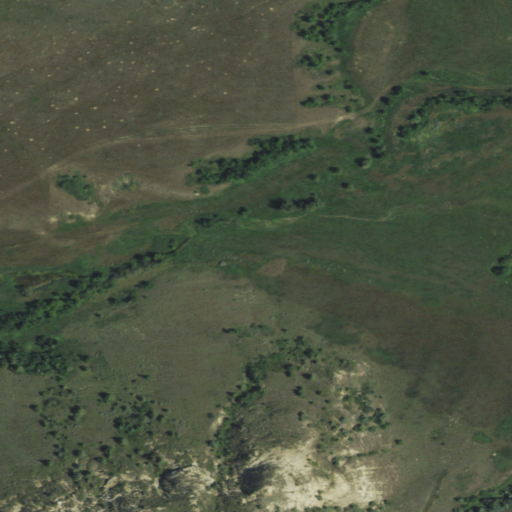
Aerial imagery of valley in North Dakota named Dietz Draw containing grassland, shrub, deciduous forest, and barren land